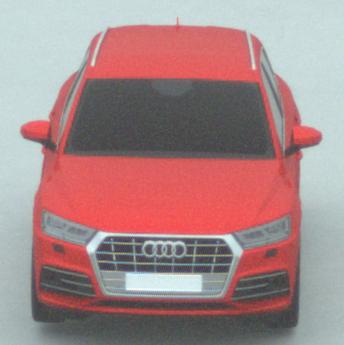
Make: Audi
Model: Q5 45 TFSI
Detailed model: Q5 (FY)
Model produced from: 2019/01
Model produced until: 2019/05
Doors: 5
Color: red
Road condition: dry road
Daytime: midday
Contrast: low contrast